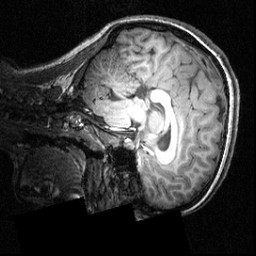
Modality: T1w
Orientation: sagittal
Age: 18
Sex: female
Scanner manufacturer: siemens
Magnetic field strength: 3.951 T
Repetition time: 1.5 s
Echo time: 0.00335 s